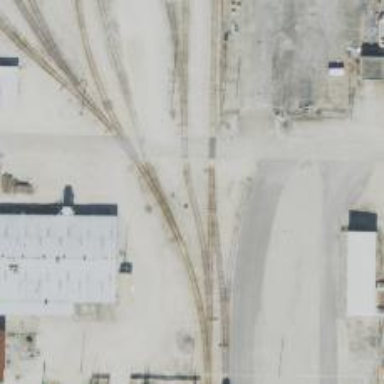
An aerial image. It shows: Rail spur service.